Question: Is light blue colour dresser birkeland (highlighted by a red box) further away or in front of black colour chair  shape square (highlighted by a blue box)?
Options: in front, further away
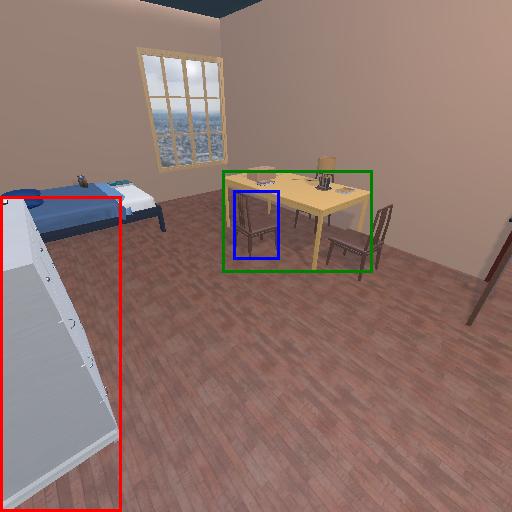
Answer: in front